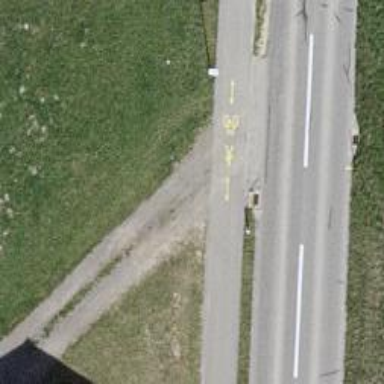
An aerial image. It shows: Cycleway.